Question:
I'm using JFreeChart, I want to scale this graph according to scale given beside, How can i scale this graph? Is there any Solution to this problem?
While Googling, I found <URL>, can i use this, how?
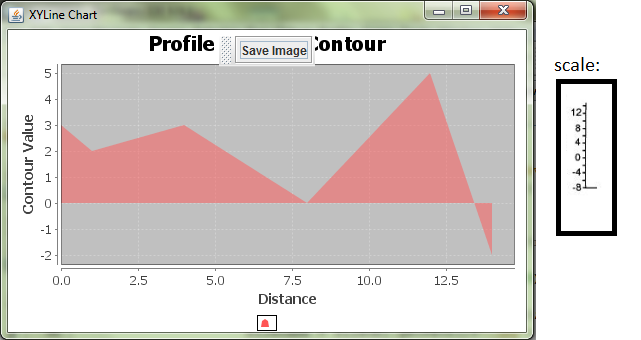
Answer: > I need to scale the 'rangeAxis'
It looks like 'writeScaledChartAsPNG()' simply resamples the existing chart. Instead, use a zoom-related method of <URL>' on your 'rangeAxis'.